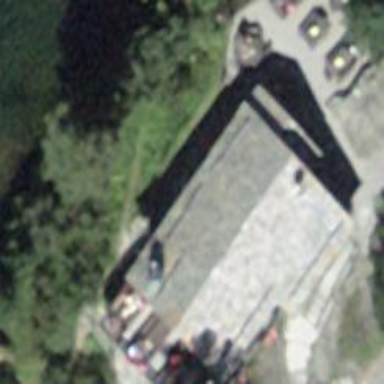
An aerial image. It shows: Restaurant.